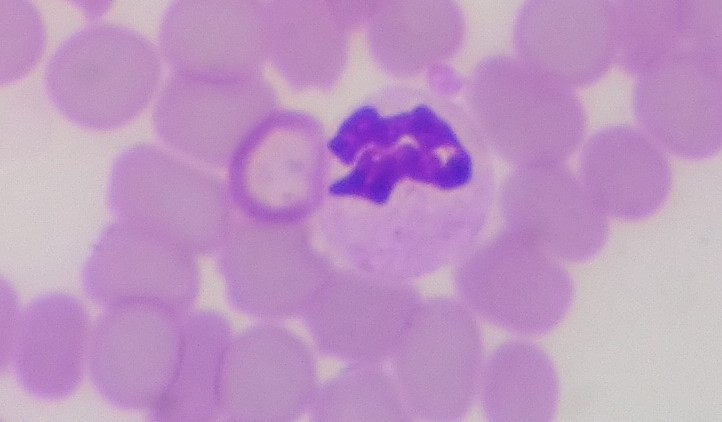
White blood cell type: Neutrophil